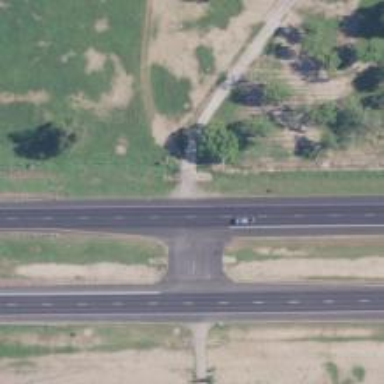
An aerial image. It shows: Trunk link highway.